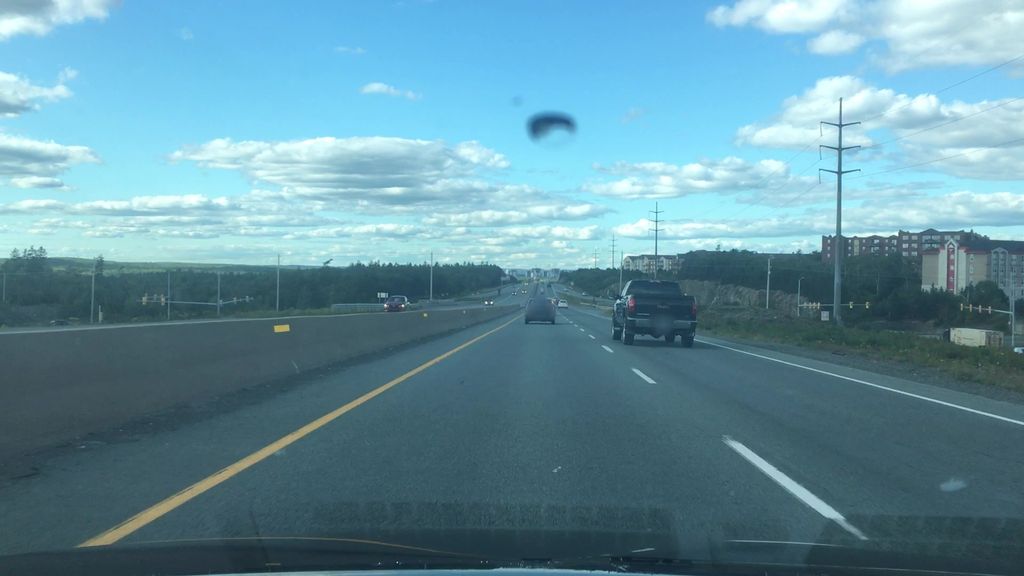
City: halifax